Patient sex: M
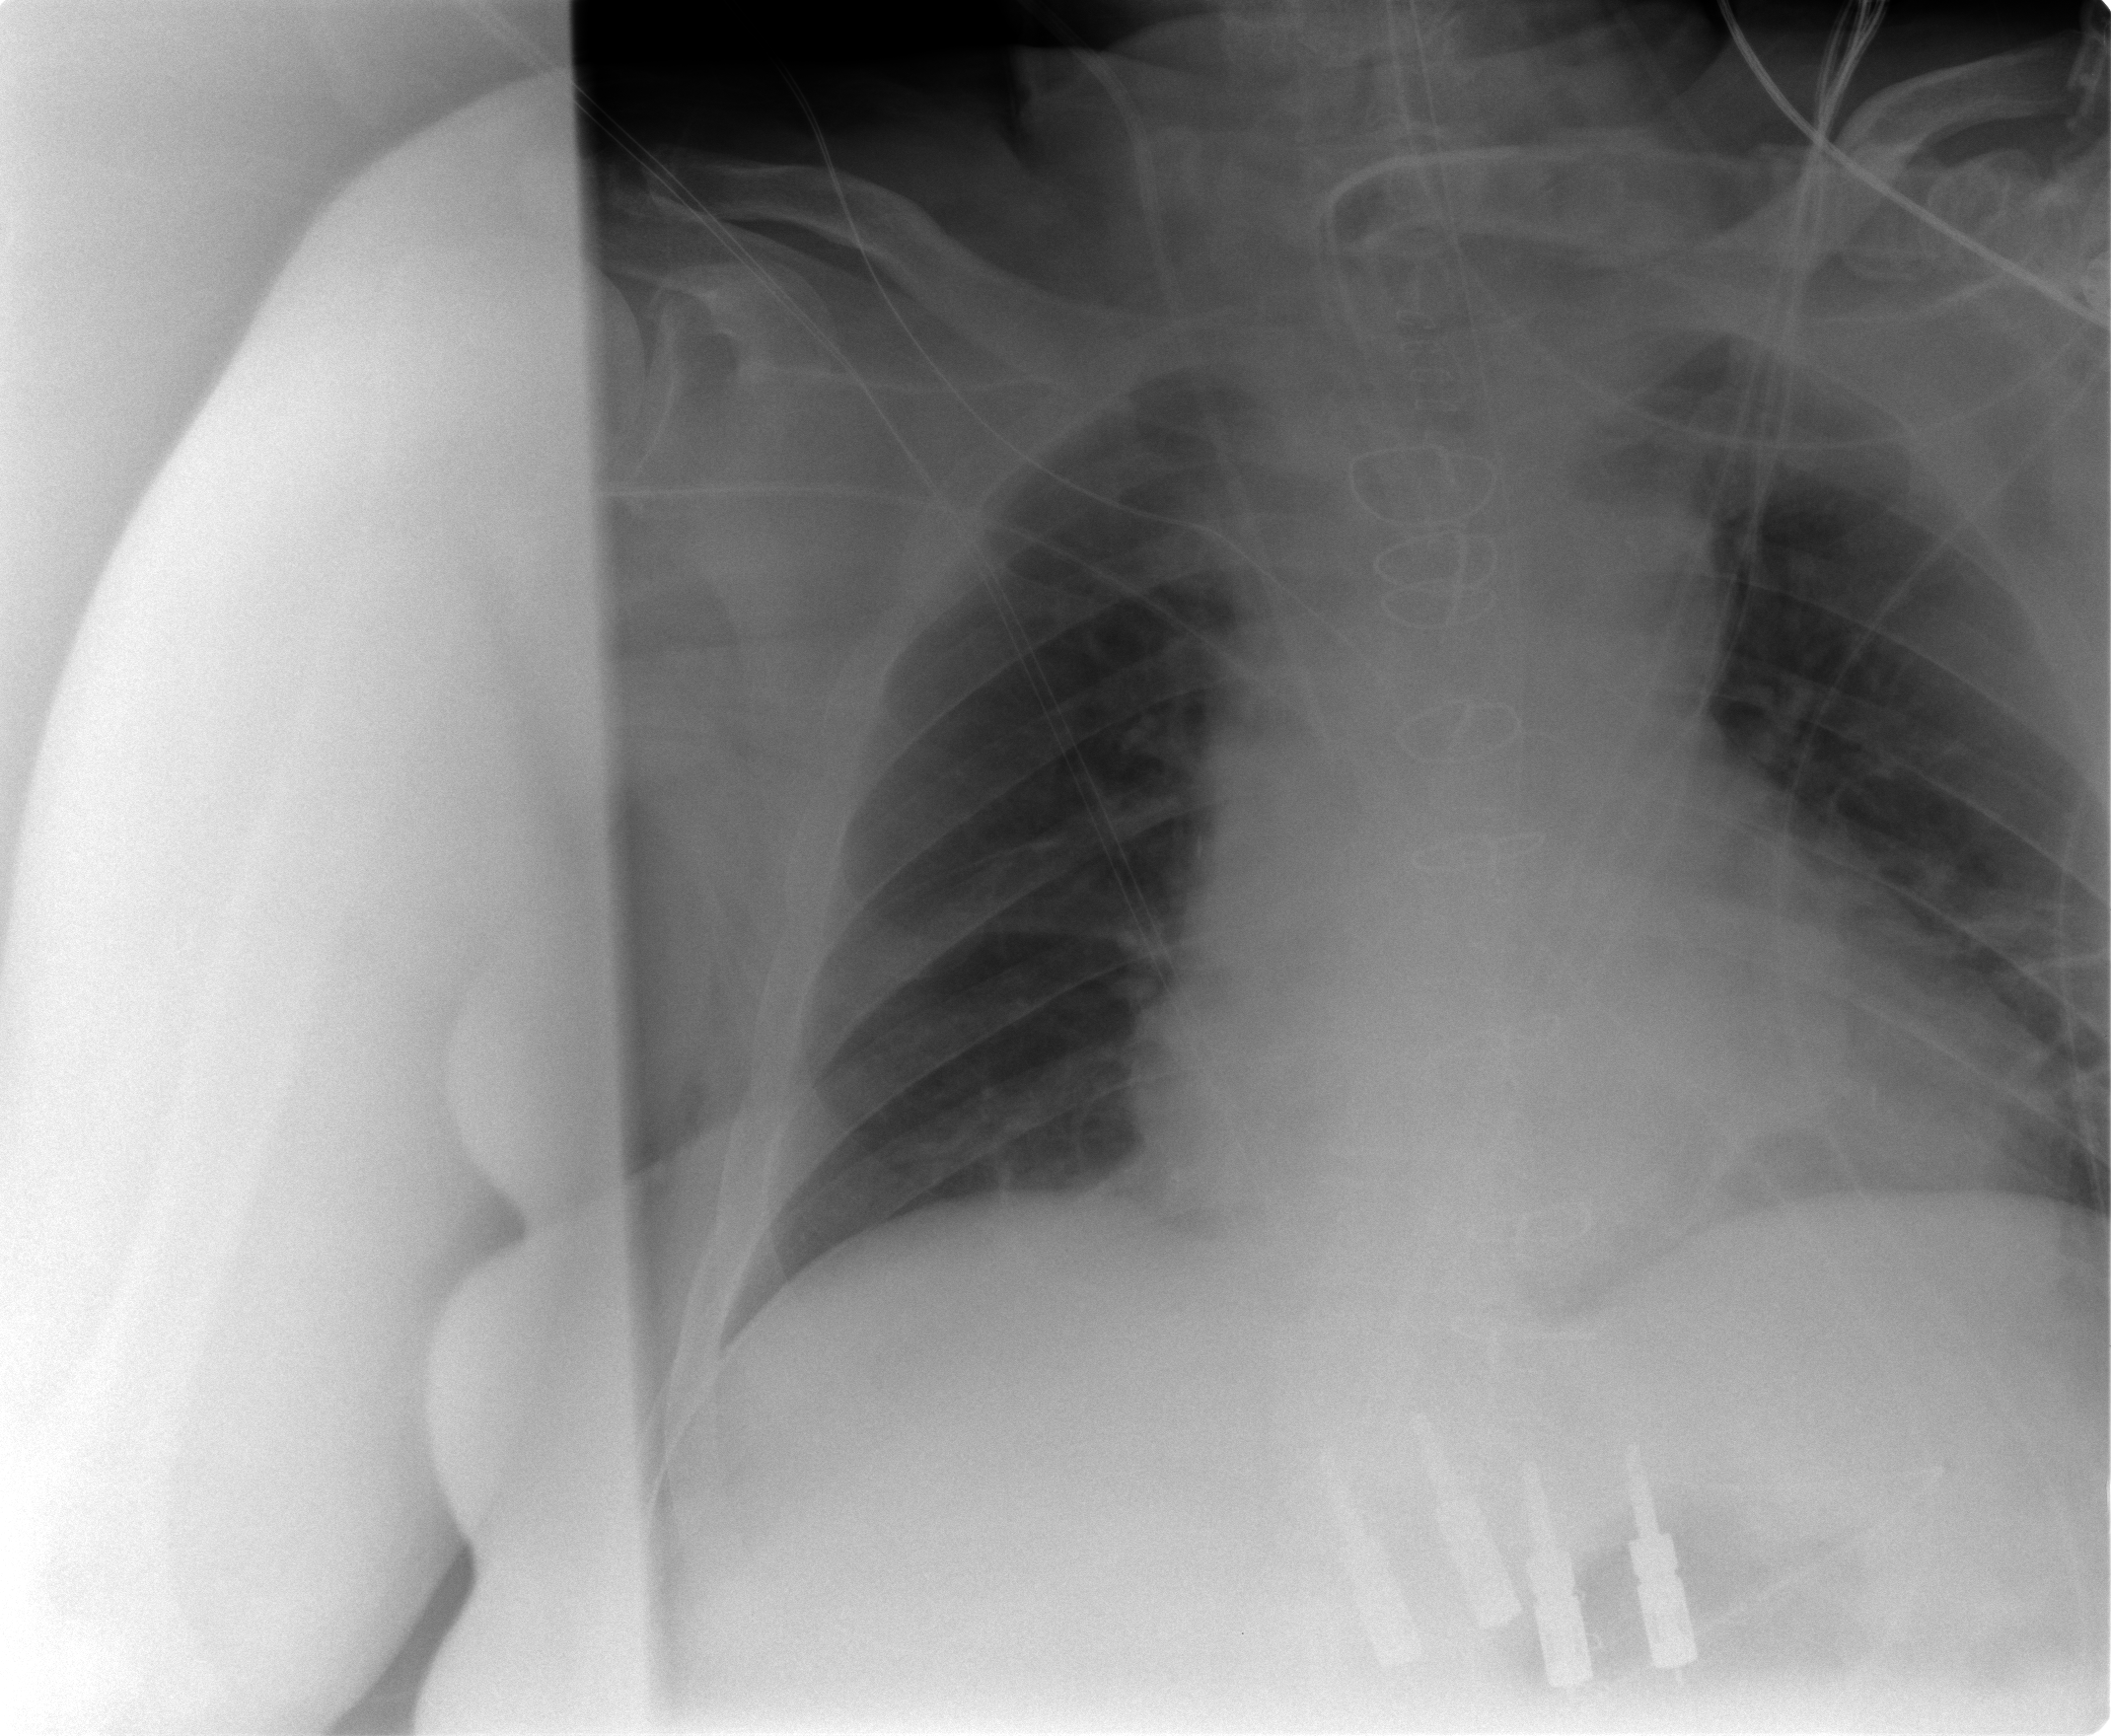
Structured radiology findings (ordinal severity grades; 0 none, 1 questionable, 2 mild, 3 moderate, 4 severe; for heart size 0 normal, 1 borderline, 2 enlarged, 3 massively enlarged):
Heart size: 2
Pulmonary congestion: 2
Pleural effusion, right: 0
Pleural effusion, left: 2
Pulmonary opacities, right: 0
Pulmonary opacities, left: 0
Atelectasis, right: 0
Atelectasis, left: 0